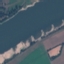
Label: River